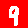
Digit: 9